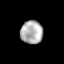
Tissue: lung
Cell type: Myeloid cells
Senescence score: 0.2384
Nuclear area (px): 512
Mean DAPI intensity: 173.23